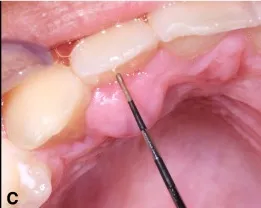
(A-C) Clinical presentation of the lesion. The 7 mm long x 9 mm wide x 5 mm high lesion over palatal gingiva of upper right lateral incisor had grown over the course of 6 months and became tender upon palpation. The lesion was generally firm but compressible pink to red, round, exophytic mass covered with normal keratinized tissue.
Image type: medical_photograph (other_medical_photograph)